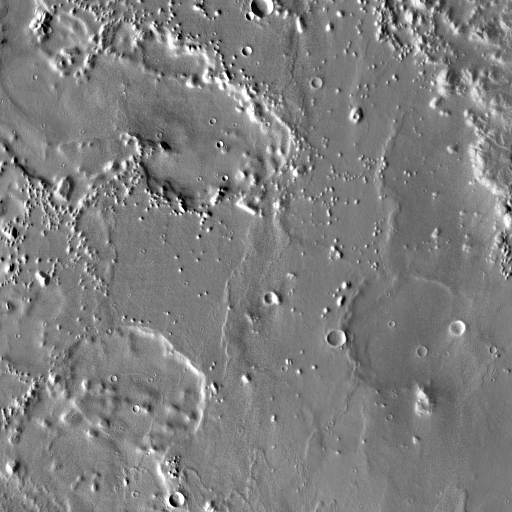
Crater classes present: Background, Other, Buried